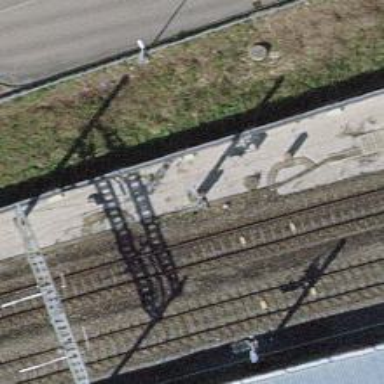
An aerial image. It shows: Single railway track with electrification through contact line.